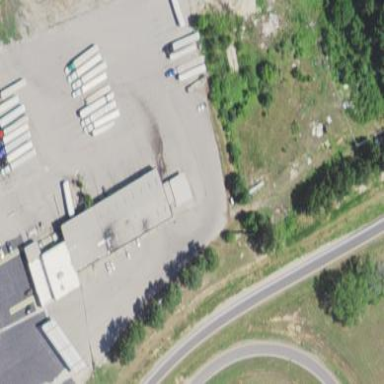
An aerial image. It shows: Commercial building.